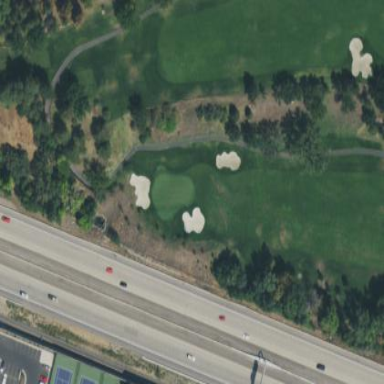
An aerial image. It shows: Rough area on grassy golf course.